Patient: sex M, age 54
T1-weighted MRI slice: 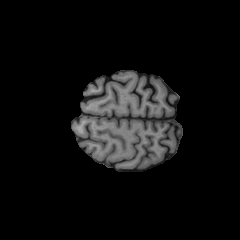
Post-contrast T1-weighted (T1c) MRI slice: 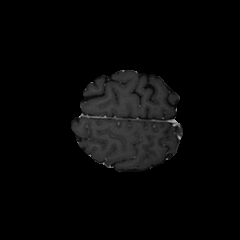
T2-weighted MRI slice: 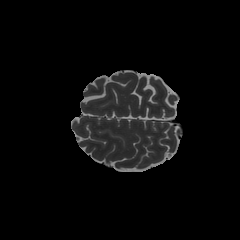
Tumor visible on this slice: no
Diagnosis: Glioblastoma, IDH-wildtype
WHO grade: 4